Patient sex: M
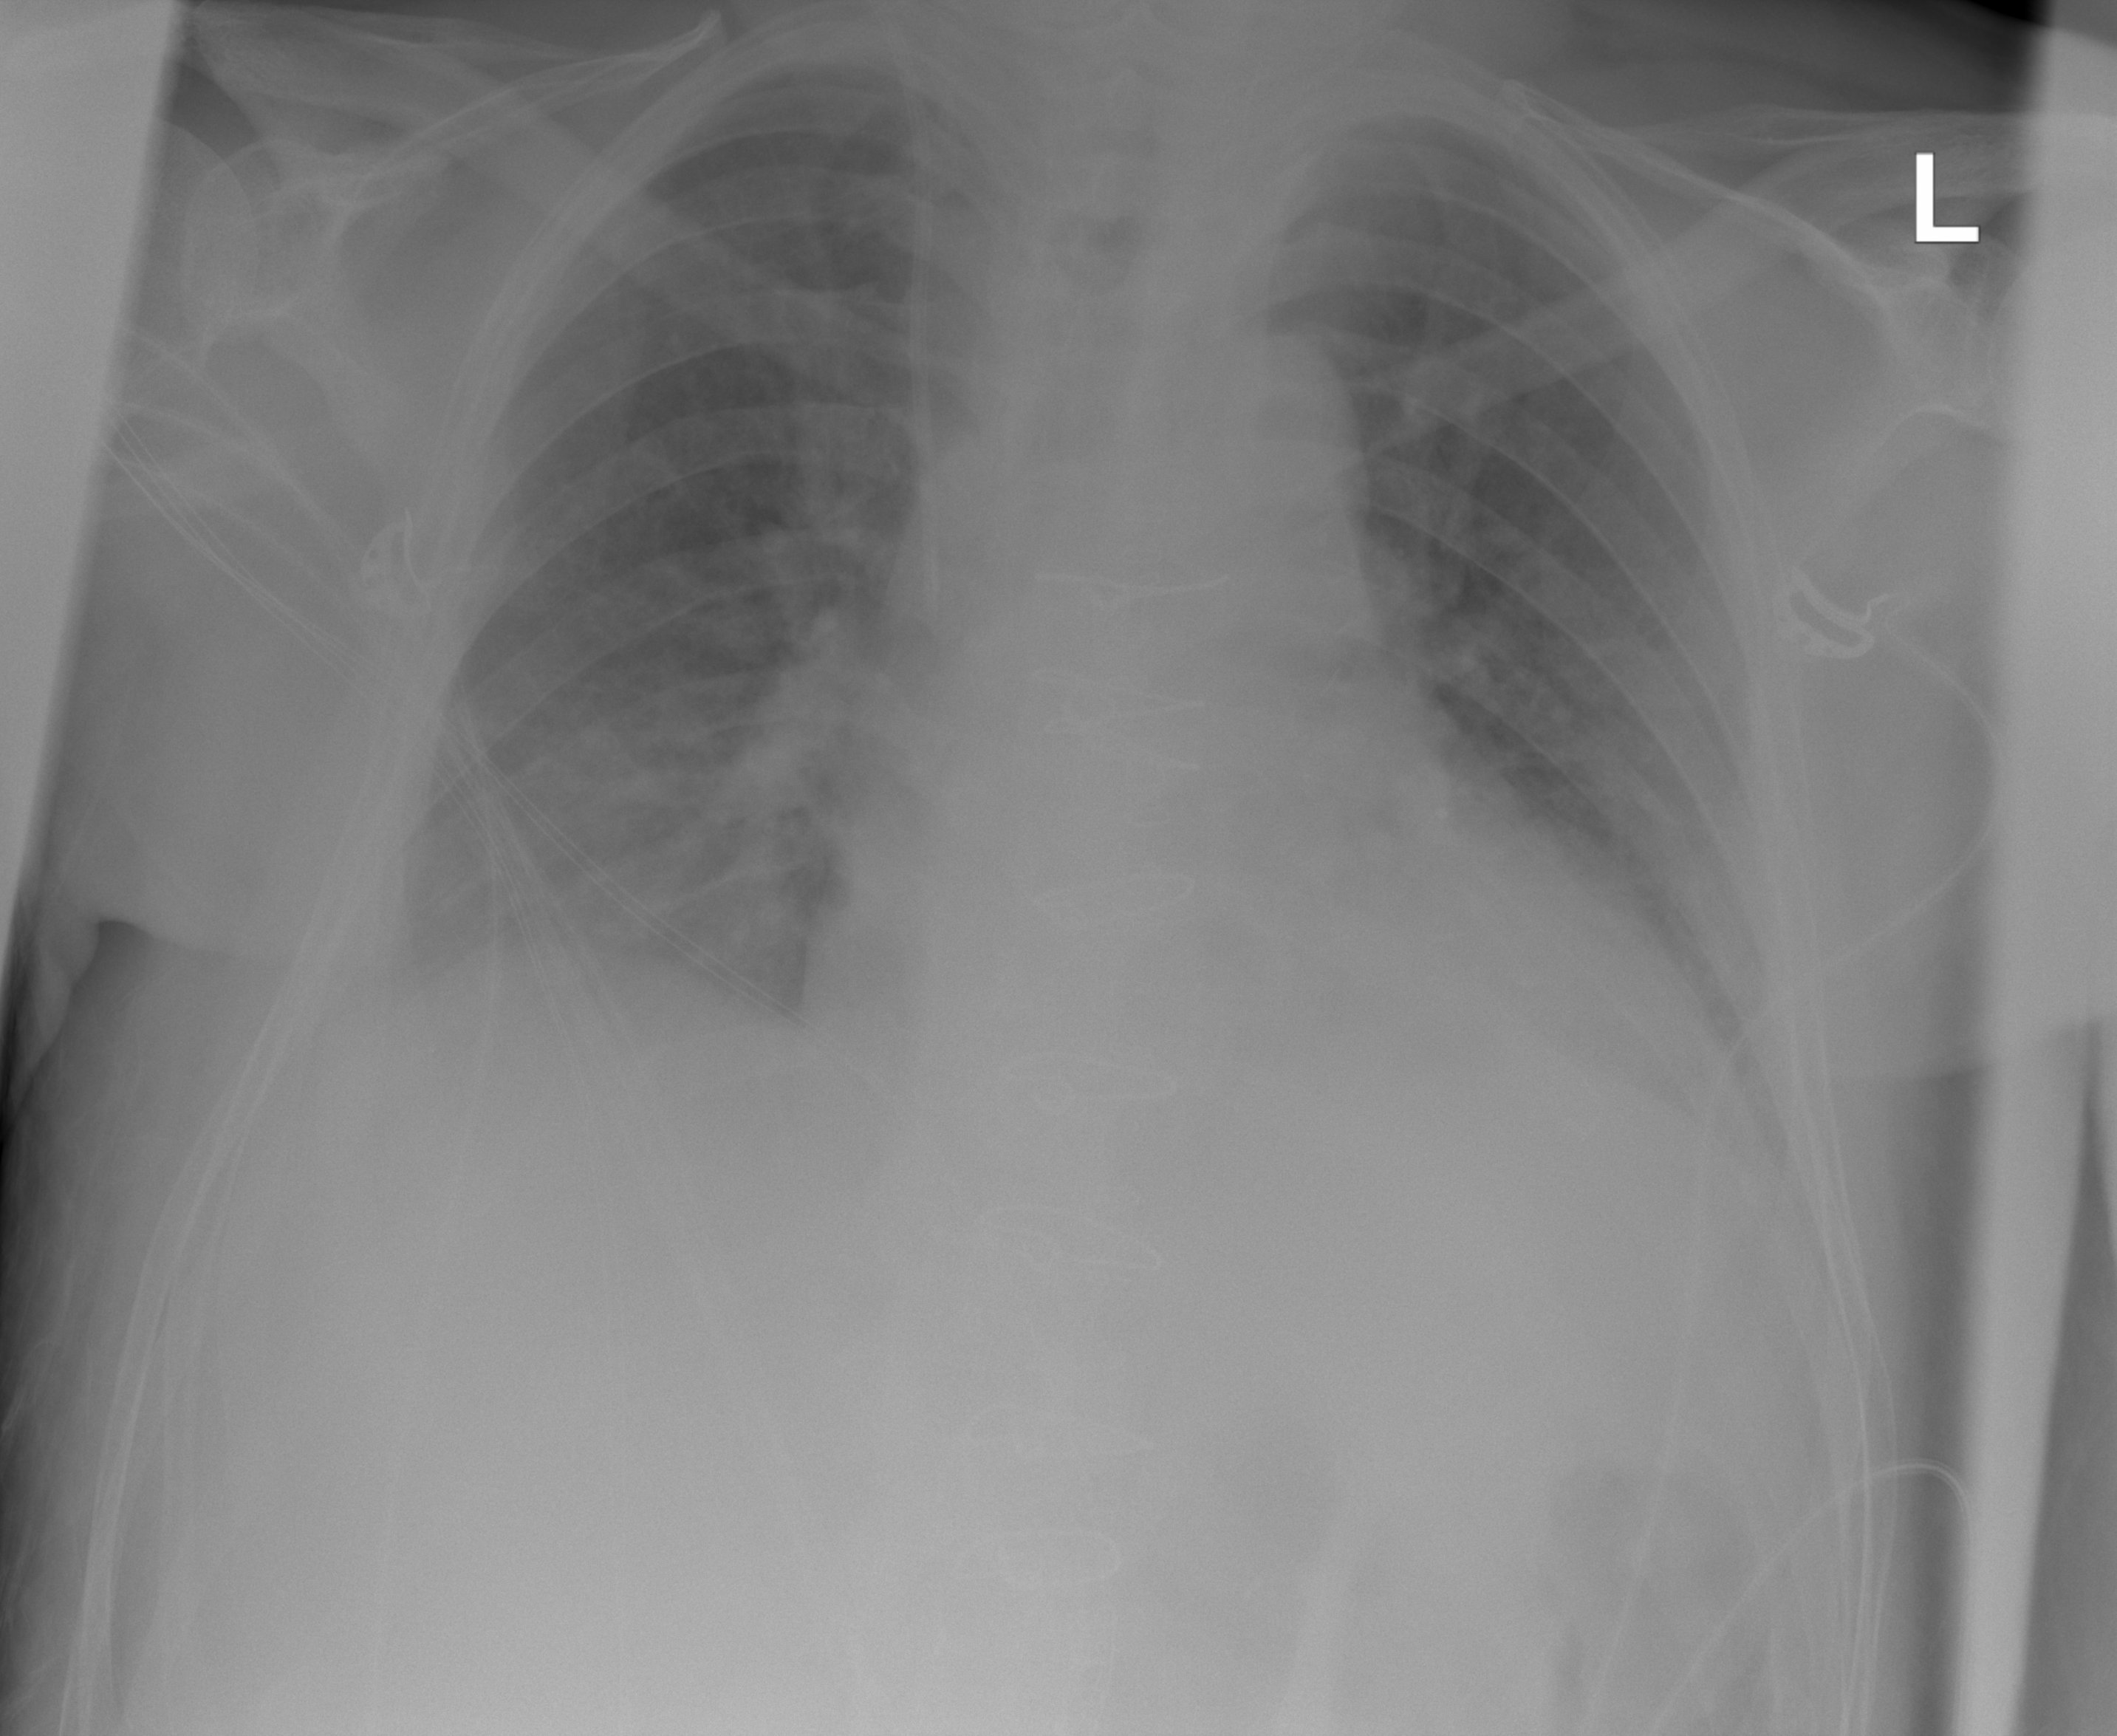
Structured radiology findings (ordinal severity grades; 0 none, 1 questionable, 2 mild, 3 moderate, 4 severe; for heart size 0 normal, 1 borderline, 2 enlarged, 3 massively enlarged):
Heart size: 1
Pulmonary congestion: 2
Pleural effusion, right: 0
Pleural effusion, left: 0
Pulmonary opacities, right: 0
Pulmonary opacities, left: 0
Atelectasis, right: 0
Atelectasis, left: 0